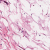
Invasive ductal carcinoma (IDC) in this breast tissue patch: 0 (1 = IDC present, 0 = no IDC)